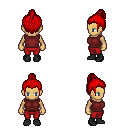
a pixel art fantasy rpg character, female body template, human, tanned skin, maroon sleeveless shirt, red pants, red short topknot hairstyle, black shoes, four views (front, back, left, right), 2x2 character sprite sheet, small pixel art, hard edges, no anti-aliasing